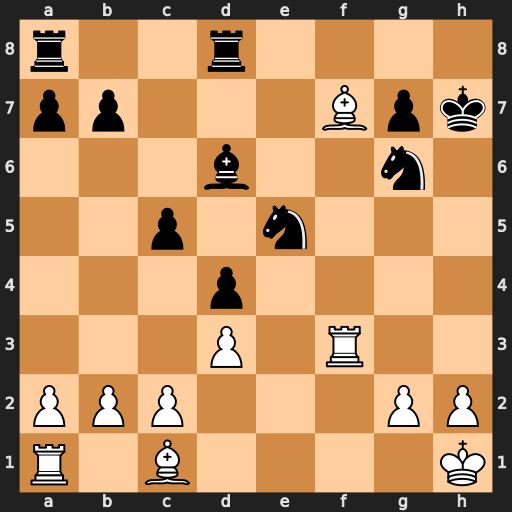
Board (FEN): r2r4/pp3Bpk/3b2n1/2p1n3/3p4/3P1R2/PPP3PP/R1B4K
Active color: w
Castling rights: -
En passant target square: -
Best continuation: Rh3+ Nh4 Rxh4#